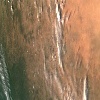
Label: land